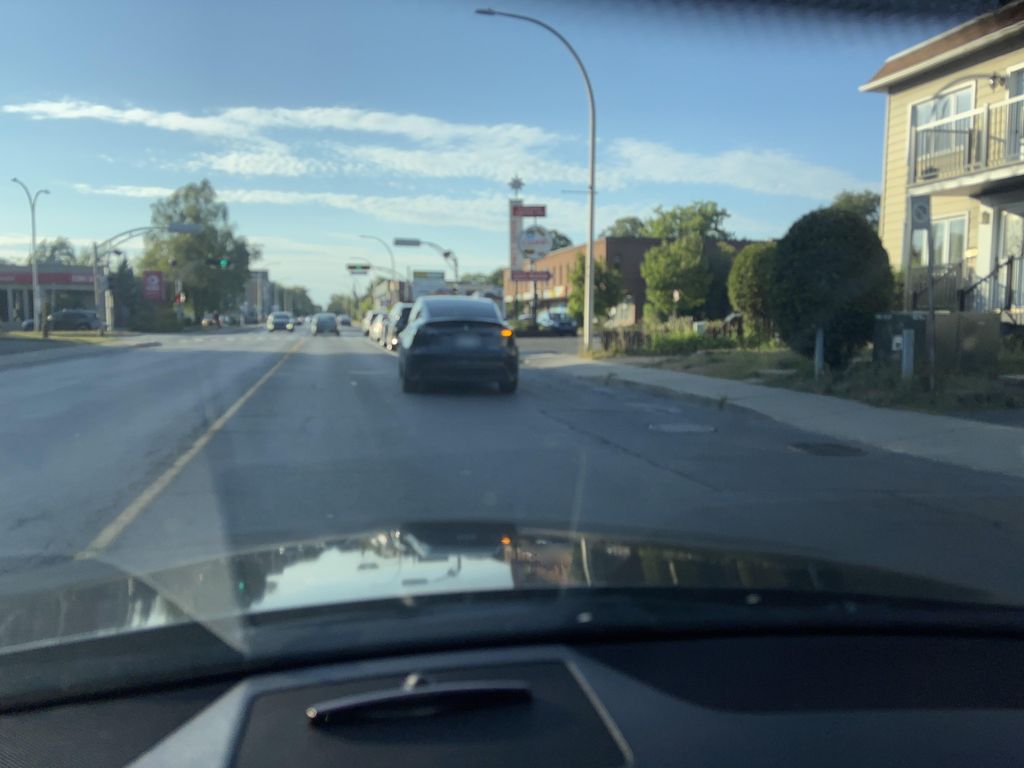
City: montreal